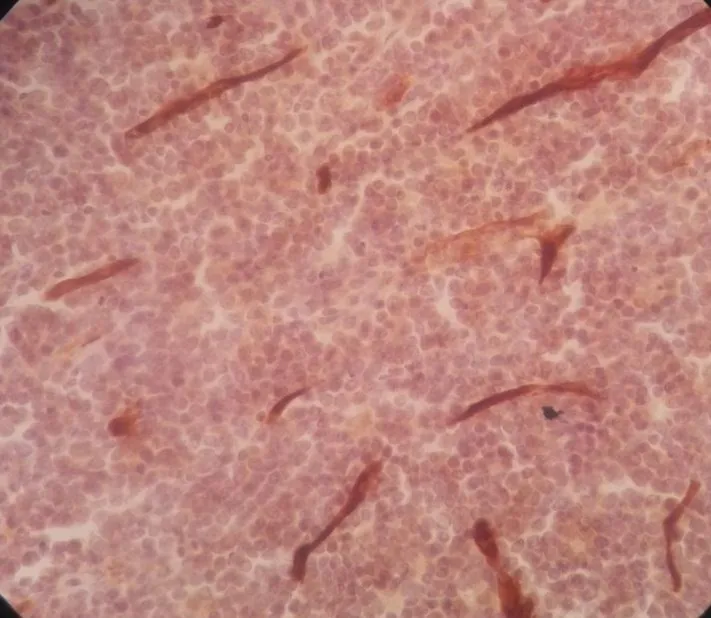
Spleen tissue biopsy, negative for CD15.
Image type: pathology (immunostaining)